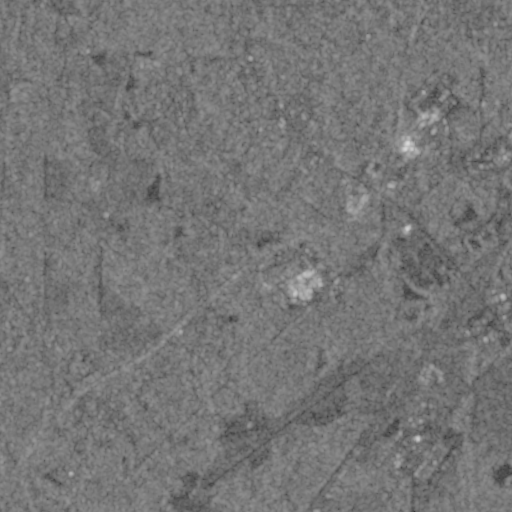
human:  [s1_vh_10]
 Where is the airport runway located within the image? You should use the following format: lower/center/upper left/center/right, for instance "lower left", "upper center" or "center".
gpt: The airport runway is located in the lower right of the image.
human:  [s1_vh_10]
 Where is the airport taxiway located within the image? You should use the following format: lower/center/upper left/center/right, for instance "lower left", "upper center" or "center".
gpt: The airport taxiway is located in the lower center of the image.
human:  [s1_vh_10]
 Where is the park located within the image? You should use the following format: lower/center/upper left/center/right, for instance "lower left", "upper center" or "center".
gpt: The park is located in the upper right of the image.
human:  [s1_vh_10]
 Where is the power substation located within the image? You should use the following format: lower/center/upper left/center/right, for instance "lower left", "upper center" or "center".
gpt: The power substation is located in the upper right of the image.
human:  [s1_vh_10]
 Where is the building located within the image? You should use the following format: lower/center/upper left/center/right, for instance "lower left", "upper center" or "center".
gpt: The building is located in the lower center of the image.
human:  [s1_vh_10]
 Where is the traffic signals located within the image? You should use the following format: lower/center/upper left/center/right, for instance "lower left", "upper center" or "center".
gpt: The traffic signals is located in the center right of the image.
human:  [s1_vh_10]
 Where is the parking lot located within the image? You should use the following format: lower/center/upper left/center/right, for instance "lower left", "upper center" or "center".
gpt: There is no parking lot in the image.

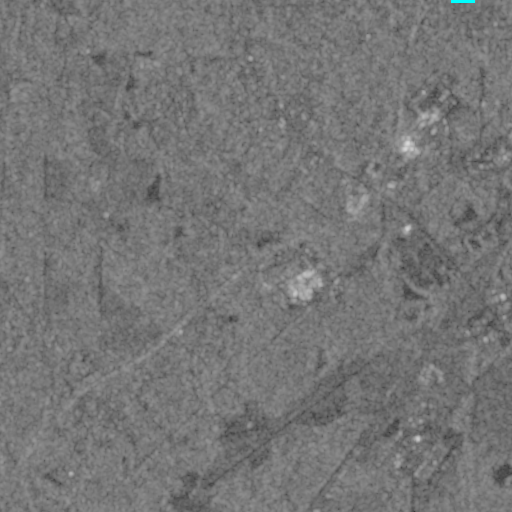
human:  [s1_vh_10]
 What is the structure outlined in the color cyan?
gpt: The structure outlined in cyan is a park.
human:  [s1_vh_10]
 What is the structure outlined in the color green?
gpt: There is no green outline.